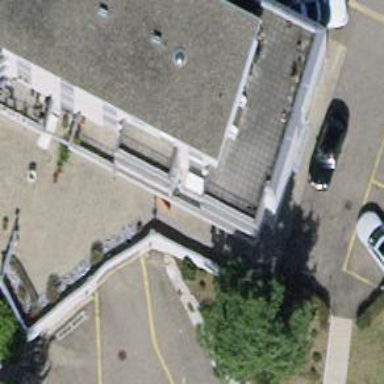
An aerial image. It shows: Café.